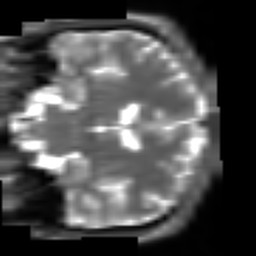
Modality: T2w
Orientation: coronal